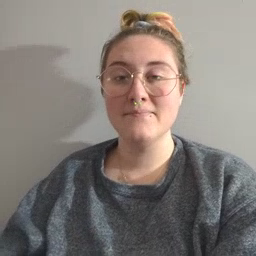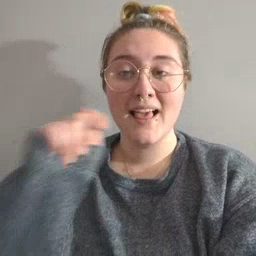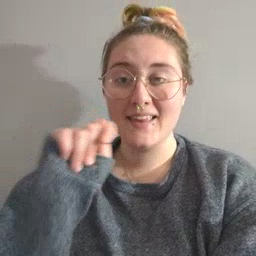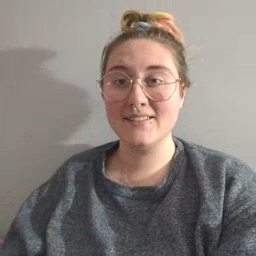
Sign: potty